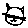
Label: cat